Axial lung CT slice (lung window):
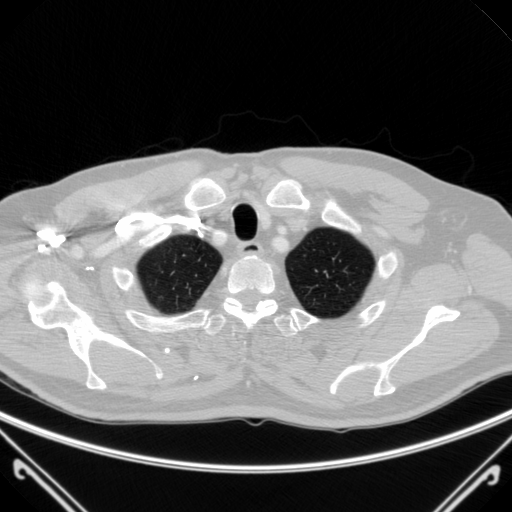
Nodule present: no